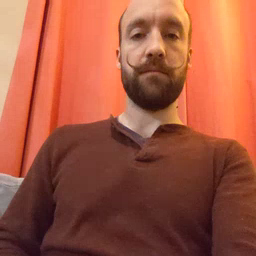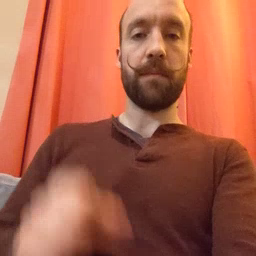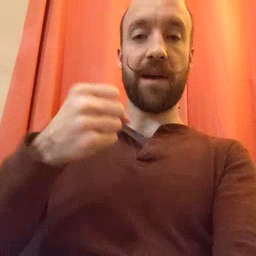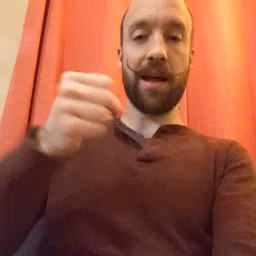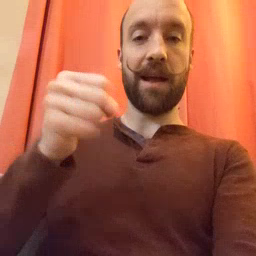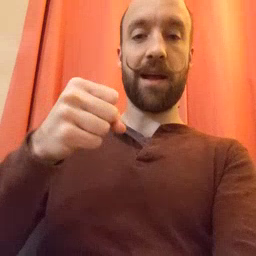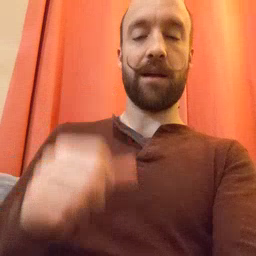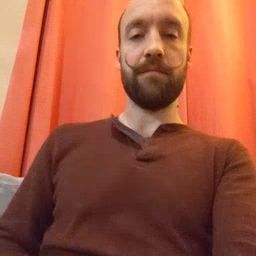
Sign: make